Field crop: maize
Growth stage: 1
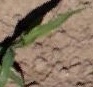
Species: maize